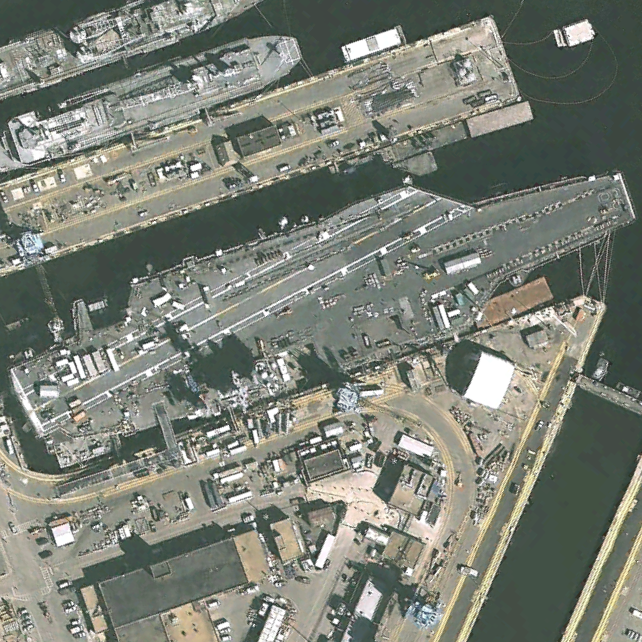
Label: aircraft_carrier